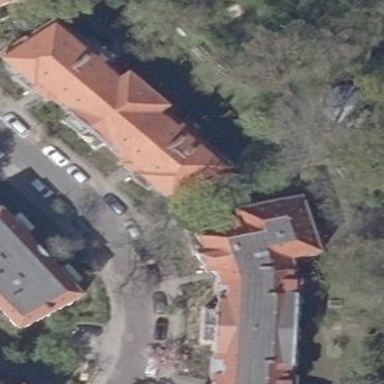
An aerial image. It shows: Residential building with hipped roof made of red roof tiles.